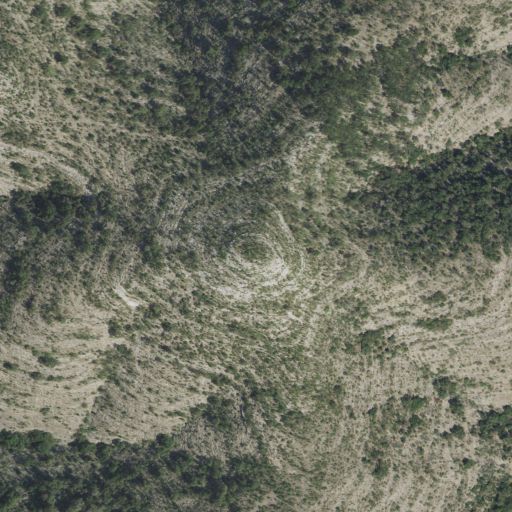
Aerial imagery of mountain in Texas named Kelley Peak containing shrub, evergreen forest, and deciduous forest